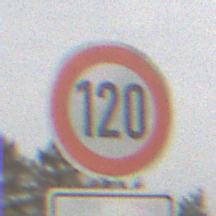
Verkehrszeichen: Geschwindigkeit120
Zusatzzeichen unten: HinweisDurchVerbaleAngabe6
Umgebung: Outdoor, Suburban
Tageszeit: MorningAfternoon
Wetter: Overcast
Licht: Natural
Jahreszeit: NotSpecified
Kontrast: LowContrast